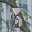
Label: 3